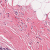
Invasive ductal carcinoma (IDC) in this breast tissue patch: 0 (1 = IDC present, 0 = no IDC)